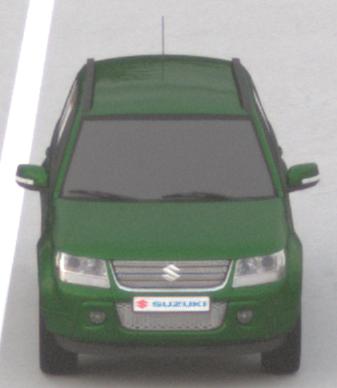
Make: Suzuki
Model: Grand Vitara
Detailed model: Gen. 1 JT
Model produced from: 2009
Model produced until: 2012
Doors: 5
Color: green
Road condition: dry road
Daytime: sunrise or sunset
Contrast: low contrast